Question: I'm wanting to generate a UIImage that's a RGB gradient that also has a portion of black on the left side. I would like to do this programmatically, instead of having to make the image in Photoshop and using it as an asset in the app.
I've searched on here and have seen the generation of iOS color wheels before, but nothing like a rectangle below which I mocked in Photoshop:
This will be for letting users change text color as they touch inside of the UIImage.
I'm not really sure where to begin however, and would appreciate some pointers.

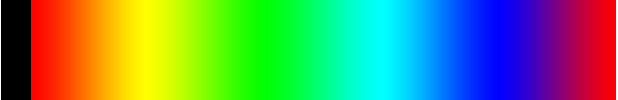
Answer: The below code creates a gradient [from red,yellow,green,blue,red] and returns RGB values if touched on it.The below code can be used for any number of colors, just set their value in colors Array.The selected color is set as backgroundColor for selectedColorView(UIView).
ViewController.h file
'''
#import <UIKit/UIKit.h>
@interface ViewController : UIViewController
@end
'''
ViewController.m file
'''
#import "ViewController.h"
#import <QuartzCore/QuartzCore.h>
@interface ViewController ()
@end
@implementation ViewController{
UIView *selectedColorView;
CAGradientLayer *layer;
}
- (id)initWithNibName:(NSString *)nibNameOrNil bundle:(NSBundle *)nibBundleOrNil
{
self = [super initWithNibName:nibNameOrNil bundle:nibBundleOrNil];
if (self) {
// Custom initialization
}
return self;
}
- (void)viewDidLoad
{
[super viewDidLoad];
layer =[CAGradientLayer layer];
[layer setFrame:CGRectMake(20, 20, 280, 50)];
layer.colors =@[(id)[UIColor redColor].CGColor,(id)[UIColor yellowColor].CGColor,(id)[UIColor greenColor].CGColor,(id)[UIColor blueColor].CGColor,(id)[UIColor redColor].CGColor];
layer.startPoint =CGPointMake(0, .5);
layer.endPoint =CGPointMake(1, .5);
[self.view.layer addSublayer:layer];
selectedColorView =[[UIView alloc] initWithFrame:CGRectMake(20, 20+50, 280, 50)];
[self.view addSubview:selectedColorView];
}
-(void)touchesBegan:(NSSet *)touches withEvent:(UIEvent *)event{
CGPoint p = [[touches anyObject] locationInView:self.view];
if(CGRectContainsPoint(layer.frame, p)){
CGFloat xOffset = (p.x - layer.frame.origin.x);
CGFloat gap=(layer.frame.size.width/(layer.colors.count-1));
NSInteger index = xOffset/gap;
xOffset =xOffset -index*gap;
UIColor *color1=[UIColor colorWithCGColor:(CGColorRef)layer.colors[index]];
UIColor *color2=[UIColor colorWithCGColor:(CGColorRef)layer.colors[index+1]];
CGFloat r1,g1,b1,a1,r2,g2,b2,a2;
[color1 getRed:&r1 green:&g1 blue:&b1 alpha:&a1];
[color2 getRed:&r2 green:&g2 blue:&b2 alpha:&a2];
selectedColorView.backgroundColor =[UIColor colorWithRed:(1-(xOffset/gap))*r1 +(xOffset/gap)*r2 green:(1-(xOffset/gap))*g1 +(xOffset/gap)*g2 blue:(1-(xOffset/gap))*b1 +(xOffset/gap)*b2 alpha:1.0];
}
}
@end
'''